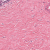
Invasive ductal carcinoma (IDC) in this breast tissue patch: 0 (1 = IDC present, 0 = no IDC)